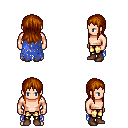
a pixel art fantasy rpg character, male body template, human, light skin, blue tattered cape, gold greaves, brunette unkempt hairstyle, brown shoes, four views (front, back, left, right), 2x2 character sprite sheet, small pixel art, hard edges, no anti-aliasing